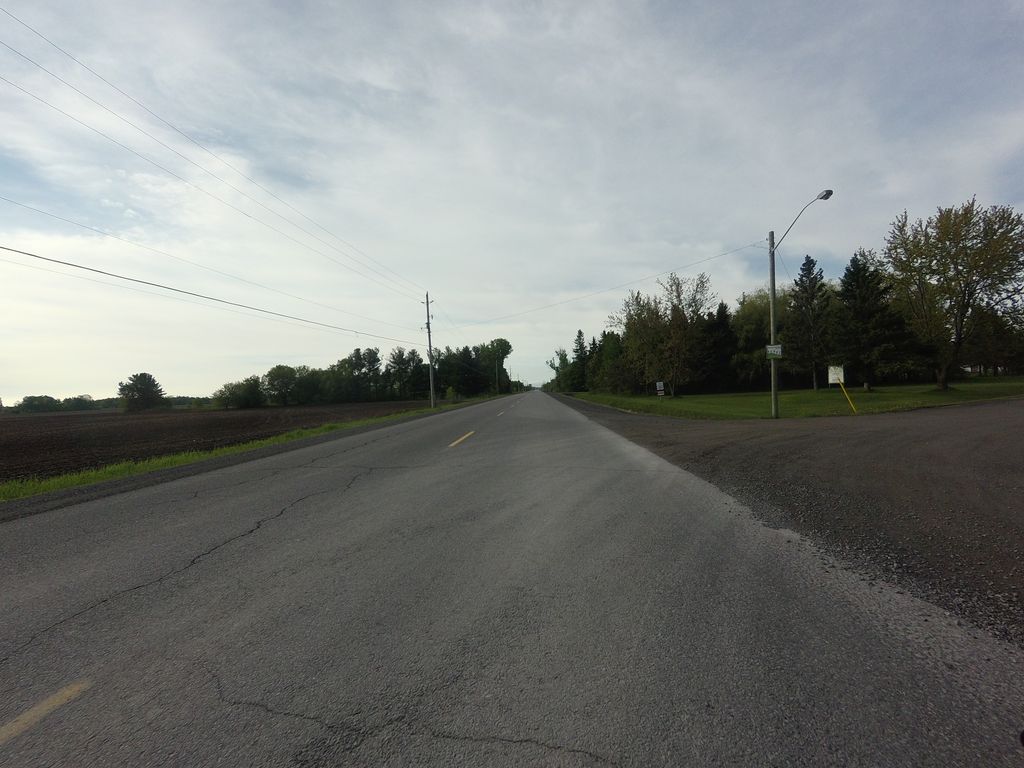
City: ottawa-gatineau